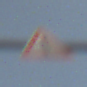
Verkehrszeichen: Gefahrenstelle
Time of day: SunriseSunset
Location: Outdoor (Nature)
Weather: PartlyCloudy
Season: NotSpecified
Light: Natural